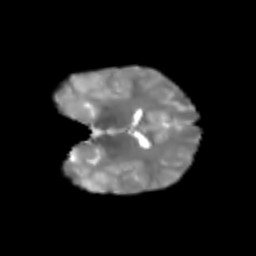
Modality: T2w
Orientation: coronal
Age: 7
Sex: male
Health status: healthy